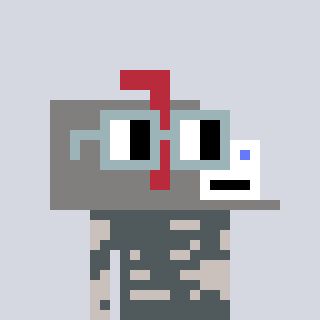
a pixel art character with square dark gray glasses, a mailbox-shaped head and a foggrey-colored body on a cool background